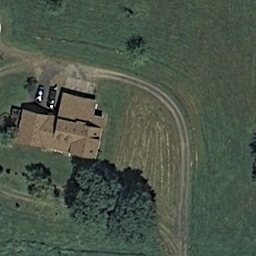
Label: residential